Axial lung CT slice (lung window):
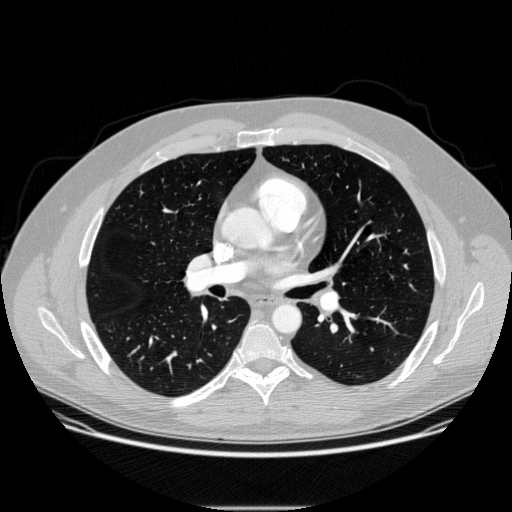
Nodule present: no